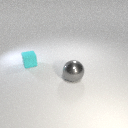
large gray metal sphere in front of small cyan rubber cube